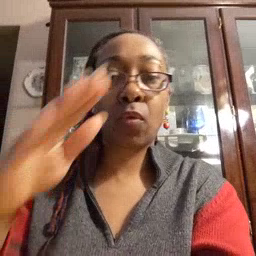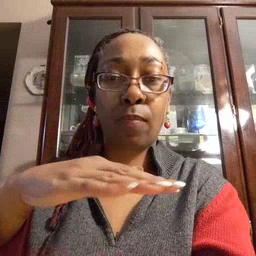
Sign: on